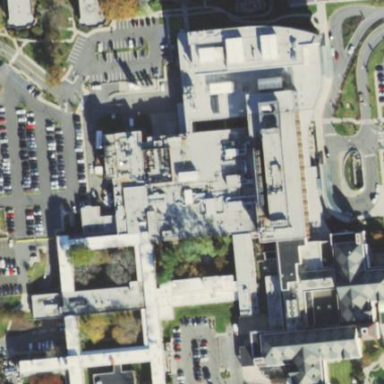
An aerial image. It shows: Hospital building.